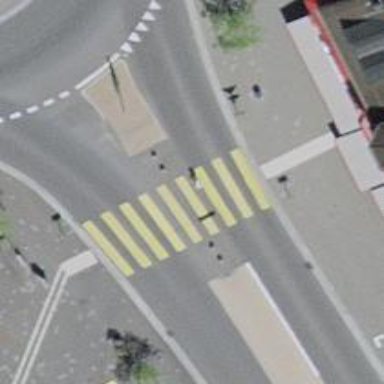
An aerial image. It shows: Marked zebra crossing with pedestrian island.